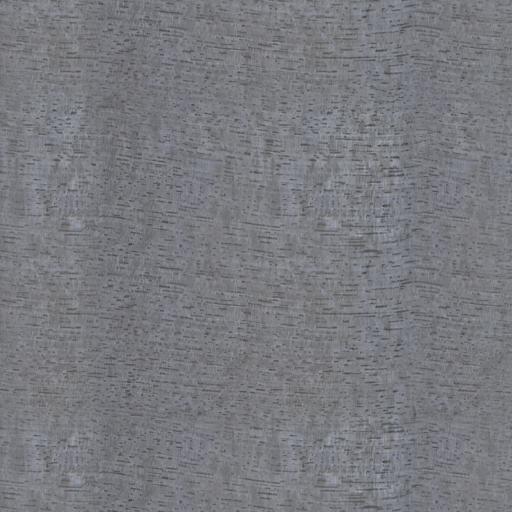
Tags: grey pale raw rough wood wooden